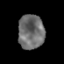
Tissue: prostate
Cell type: T cells
Senescence score: 0.3465
Nuclear area (px): 879
Mean DAPI intensity: 110.331